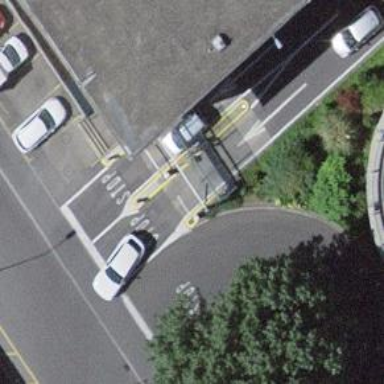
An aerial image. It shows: Lift gate barrier.